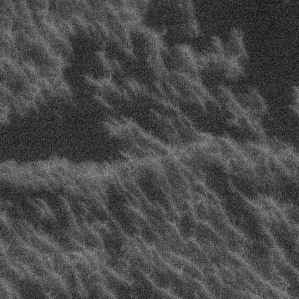
Label: frost